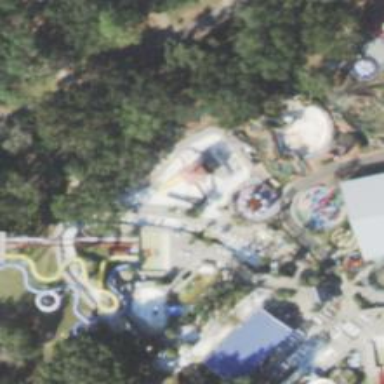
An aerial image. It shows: Water slide attraction.